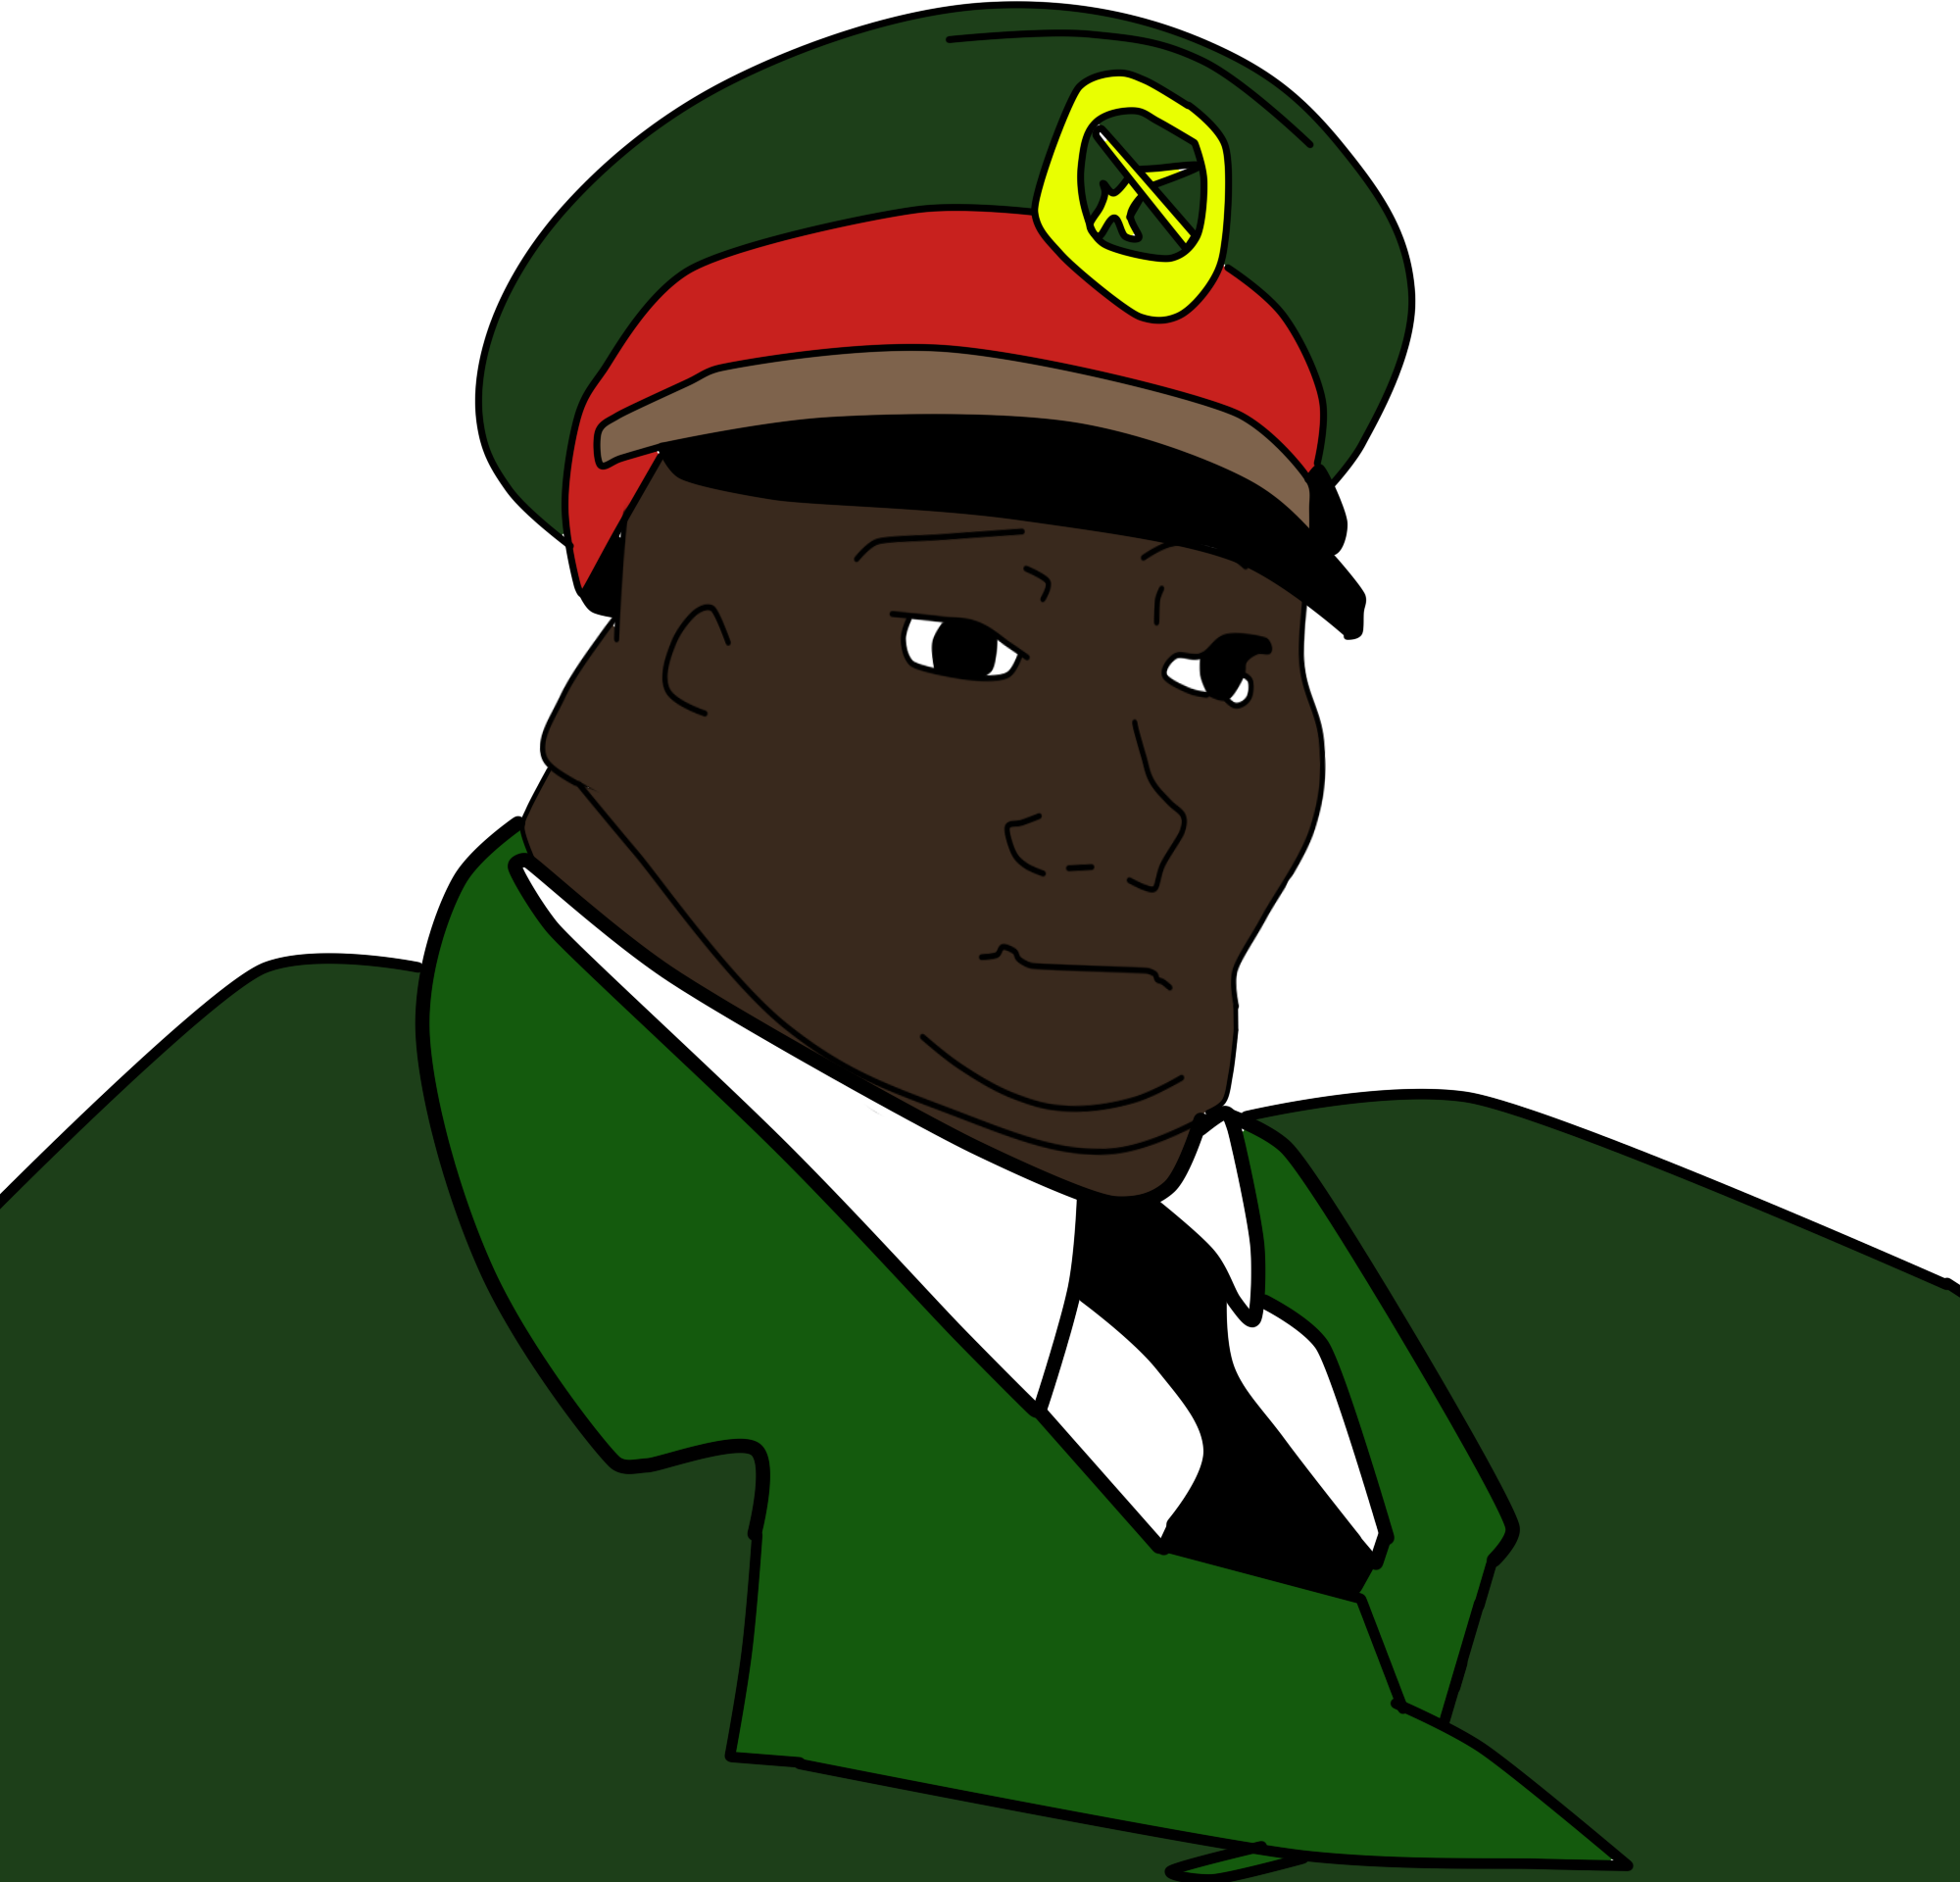
Label: 5_Blackjak